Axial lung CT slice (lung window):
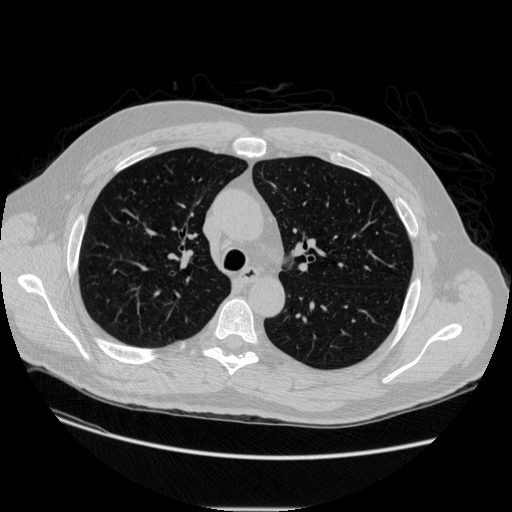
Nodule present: no